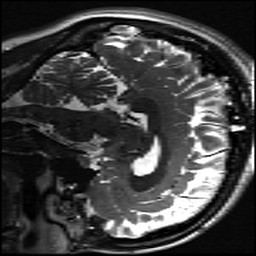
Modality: inplaneT2
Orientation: sagittal